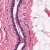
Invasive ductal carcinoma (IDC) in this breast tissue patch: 0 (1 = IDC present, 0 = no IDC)